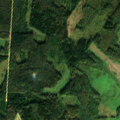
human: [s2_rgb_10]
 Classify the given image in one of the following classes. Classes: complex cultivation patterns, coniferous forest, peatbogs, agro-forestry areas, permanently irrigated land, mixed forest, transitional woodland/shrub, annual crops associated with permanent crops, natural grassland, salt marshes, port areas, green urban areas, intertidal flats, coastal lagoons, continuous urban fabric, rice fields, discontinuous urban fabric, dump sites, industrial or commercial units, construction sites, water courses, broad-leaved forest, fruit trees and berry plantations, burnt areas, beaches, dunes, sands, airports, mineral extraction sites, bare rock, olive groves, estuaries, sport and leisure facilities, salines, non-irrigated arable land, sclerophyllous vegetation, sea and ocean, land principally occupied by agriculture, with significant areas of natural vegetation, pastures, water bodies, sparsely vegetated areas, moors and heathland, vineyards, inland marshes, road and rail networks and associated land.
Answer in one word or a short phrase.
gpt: non-irrigated arable land, pastures, complex cultivation patterns, coniferous forest, mixed forest